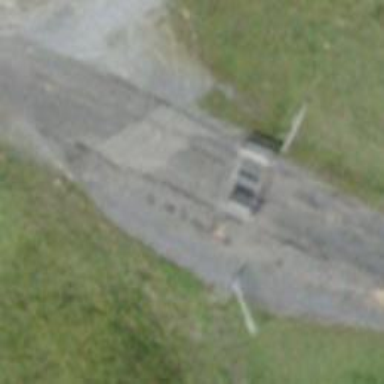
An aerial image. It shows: Cattle grid barrier.